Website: lowes
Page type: payment
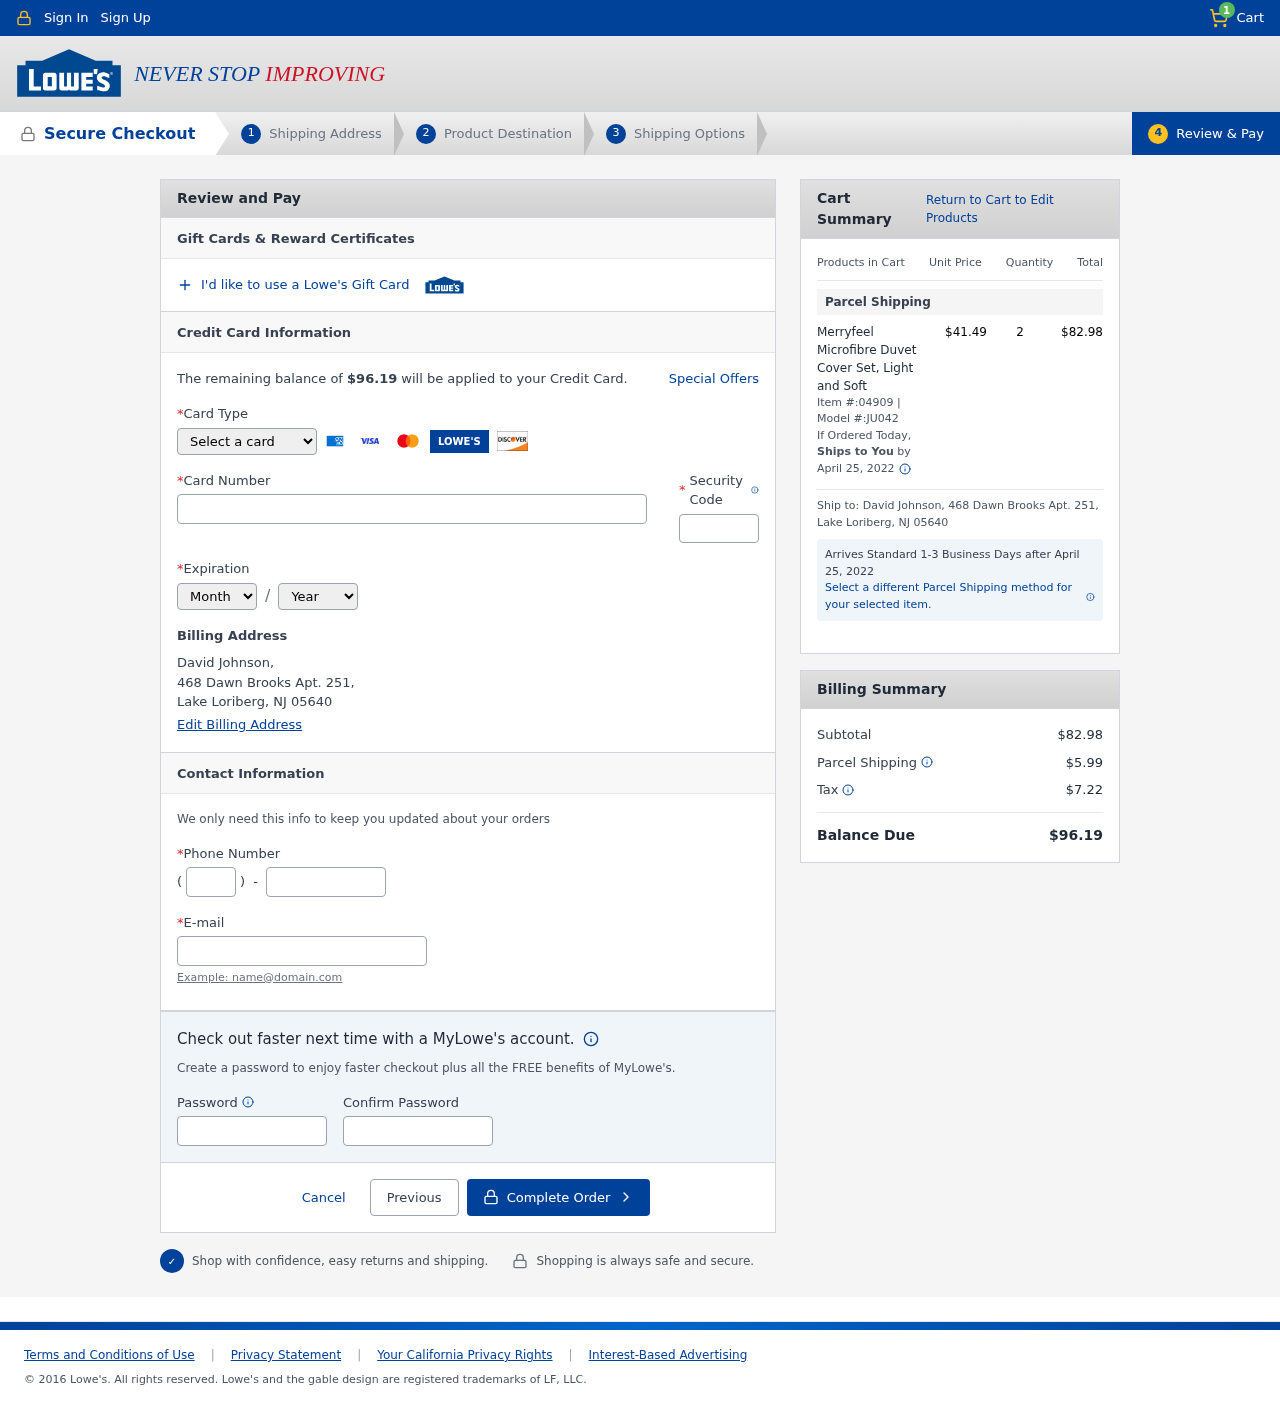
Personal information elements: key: PII_CARD_CVV
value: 991
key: PII_CARD_EXPIRY_MONTH
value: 02
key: PII_CARD_EXPIRY_YEAR
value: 26
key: PII_CARD_NUMBER
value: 5575 4105 6887 6556
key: PII_CARD_TYPE
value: Mastercard
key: PII_CITY_STATE_ZIP
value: Lake Loriberg, NJ 05640
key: PII_EMAIL
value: david.johnson@gmail.com
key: PII_FULLNAME
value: David Johnson,
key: PII_PHONE
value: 8069710513
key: PII_PHONE_AREA
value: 806
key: PII_STREET
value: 468 Dawn Brooks Apt. 251,
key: PII_FULLNAME2
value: David Johnson
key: PII_STREET2
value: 468 Dawn Brooks Apt. 251
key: PII_CITY_STATE_ZIP2
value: Lake Loriberg, NJ 05640
Product elements: key: PRODUCT1_NAME
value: Merryfeel Microfibre Duvet Cover Set, Light and Soft
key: PRODUCT1_PRICE
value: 41.49
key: PRODUCT1_QUANTITY
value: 2
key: PRODUCT1_ITEM
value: Item #:04909
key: PRODUCT1_MODEL
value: Model #:JU042
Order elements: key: ORDER_NUM_ITEMS
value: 1
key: ORDER_TOTAL
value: $96.19
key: ORDER_SHIPPING_DATE
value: April 25, 2022
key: ORDER_SUBTOTAL
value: $82.98
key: ORDER_SHIPPING_DATE2
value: April 25, 2022
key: ORDER_SHIPPING_COST
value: $5.99
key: ORDER_TAX
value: $7.22